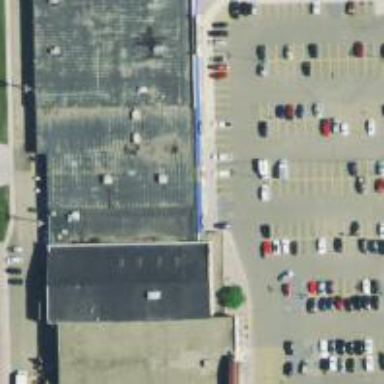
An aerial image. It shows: Mall building.